Interaction volume radius: 10 \u00c5
Interaction volume height: 25 \u00c5
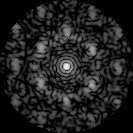
Disorder parameter: 0.6961